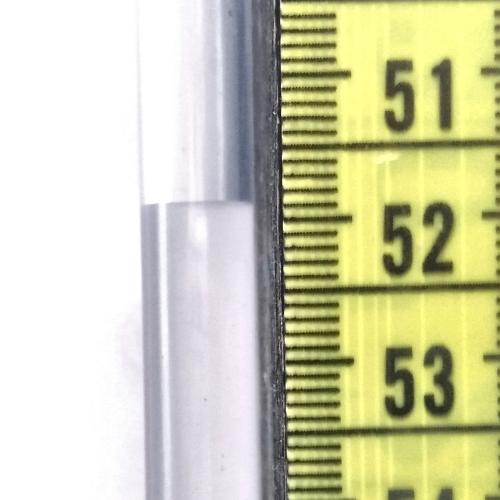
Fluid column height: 51.9 cm